Question: I have a tableview whose data are selected from a pickerView(3 columns).Here is the code:
'''
- (void)viewDidLoad {
[super viewDidLoad];
//PickerView content and sort them for displaying
Number=@[@"Trans",@"2005",@"2006",@"2007",@"2008",@"2009",@"2010",@"2011",@"2012",@"2013",@"2014",@"2015",@"2016"];
Season=@[@"Spring",@"Summer",@"Fall"];
Course=@[@"CHEM1100 General Chem I",@"CHEM2100 General Chem II",@"CHEM3511 Org Chem",@"CHEM3521 Org Chem II"];
Course =[Course sortedArrayUsingSelector:@selector(compare:)];
Number =[Number sortedArrayUsingSelector:@selector(compare:)];
Season =[Season sortedArrayUsingSelector:@selector(compare:)];
_tableView.delegate = self;
_tableView.dataSource = self;
}
'''
To populate the tableView, I use a button, when the button is pushed, the selection of pickerView will send data to tableView
'''
- (IBAction)addCourse:(UIButton *)sender {
NSInteger numRow=[picker selectedRowInComponent:kNumComponent];//0=1st,1=2nd,etc
NSInteger SeaRow=[picker selectedRowInComponent:kSeaComponent];//0=fall,1=spring,2=summer
NSInteger CourseRow=[picker selectedRowInComponent:kCourseComponent];
NSString *num=Number[numRow];
NSString *season=Season[SeaRow];
NSString *course=Course[CourseRow];
NSString *CourseToAdd=[[NSString alloc ]initWithFormat:@"%@ ",course];
NSString *SeasonToAdd=[[NSString alloc ]initWithFormat:@"%@ ",season];
NSString *YearToAdd=[[NSString alloc ]initWithFormat:@"%@ ",num];
[self.msgCourse addObject:CourseToAdd];
[self.msgSeason addObject:SeasonToAdd];
[self.msgYear addObject:YearToAdd];
[_tableView reloadData];
}
'''
To show the data in tableView, I use
'''
-(UITableViewCell *)tableView:(UITableView *)tableView cellForRowAtIndexPath:(NSIndexPath *)indexPath{
UITableViewCell *cell = nil;
cell = [tableView dequeueReusableCellWithIdentifier:@"Cell"];
if(!cell){
cell = [[UITableViewCell alloc] initWithStyle:UITableViewCellStyleSubtitle reuseIdentifier:@"Cell"];
}
cell.textLabel.text=[self.msgCourse objectAtIndex:indexPath.row];
return cell;
}
'''
To determine the rows and sections
'''
-(NSInteger)numberOfSectionsInTableView:(UITableView *)tableView{
//return [self.msgYear count];
return 1;
}
-(NSInteger)tableView:(UITableView *)tableView numberOfRowsInSection:(NSInteger)section{
return [self.msgCourse count];
}
'''
It is running fine. The output is shown in the picture attached.
(1) I want the tableView shown in more than one sections. For example, "2005 Fall" is one section, inside this section, the courses are shown. In other words, the first two columns selected in the pickerview will form the section title.
(2) How to sort the results in each section?

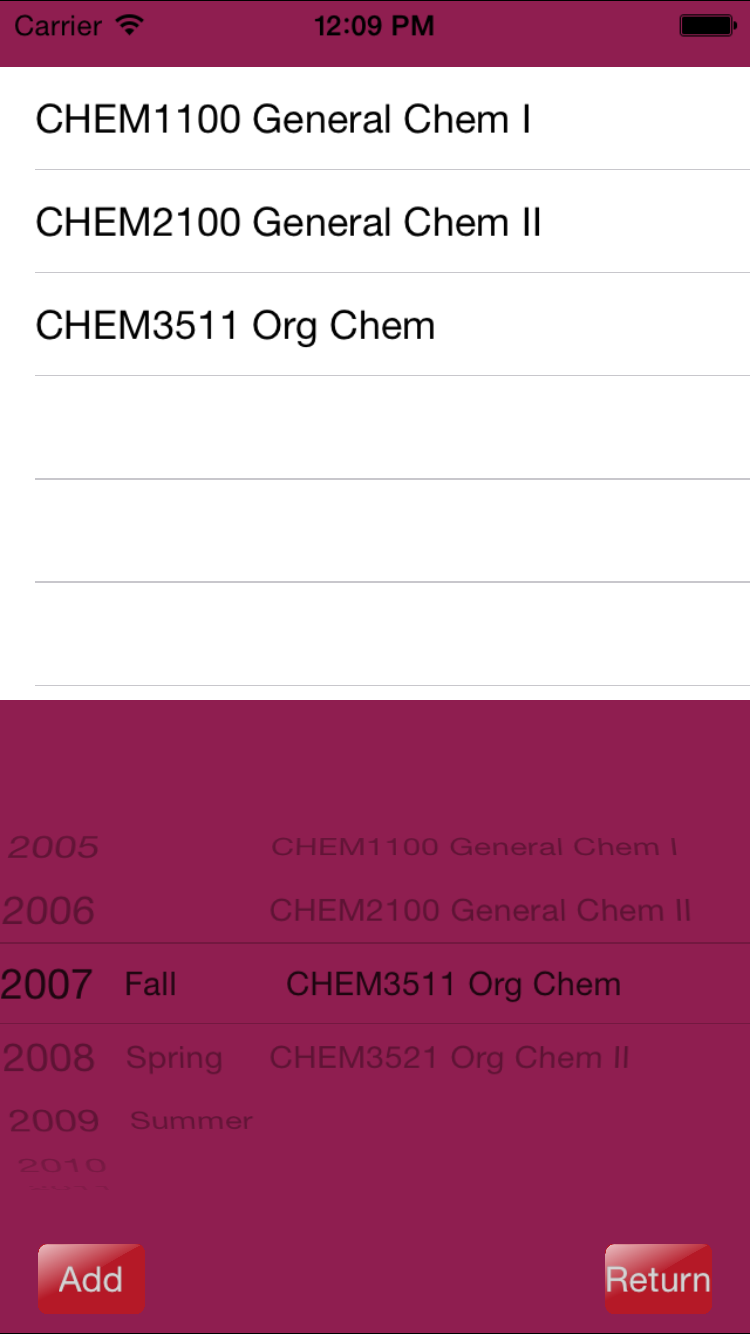
Answer: You could define number of sections and rows in it as following:
'''
-(NSInteger)numberOfSectionsInTableView:(UITableView *)tableView
{
// number of courses?
return 3;
}
-(NSInteger)tableView:(UITableView *)tableView numberOfRowsInSection:(NSInteger)section
{
return ((section == 0) ? 1 : 3);
}
-(UITableViewCell *)tableView:(UITableView *)tableView cellForRowAtIndexPath:(NSIndexPath *)indexPath
{
// return appropriate cell(s) based on section
if(indexPath.section == 0)
{
// Return 1 cell
}
else if(indexPath.section == 1)
{
switch(indexPath.row) {
case 0: // Initialize cell 1
break;
case 1: // Initialize cell 2
break;
...
}
}
return cell;
}
'''
Here are the good tutorials to learn more:
- <URL>